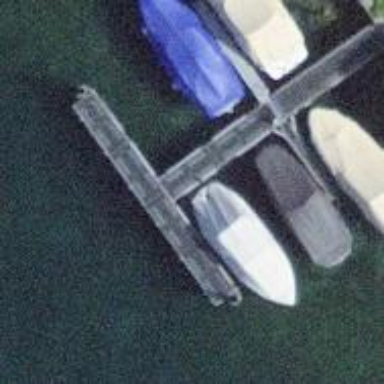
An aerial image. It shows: Man-made pier.